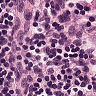
Metastatic tissue present: no